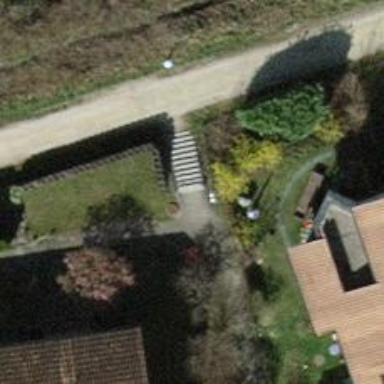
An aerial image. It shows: Set of steps made of paving stones.